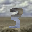
Label: 3